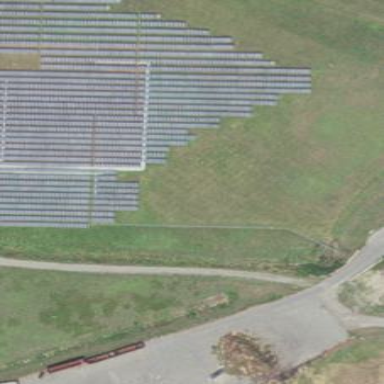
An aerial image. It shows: Solar generator powered by photovoltaic method.